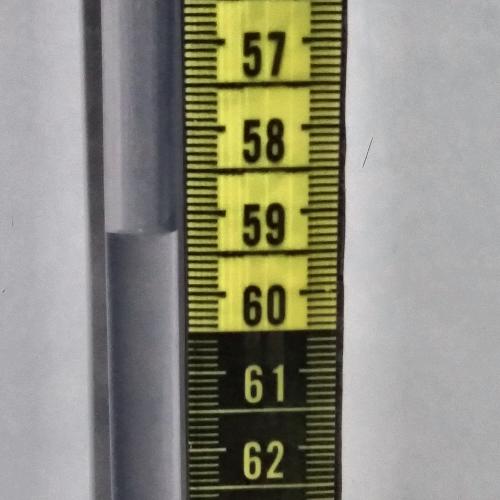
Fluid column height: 59.2 cm